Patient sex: M
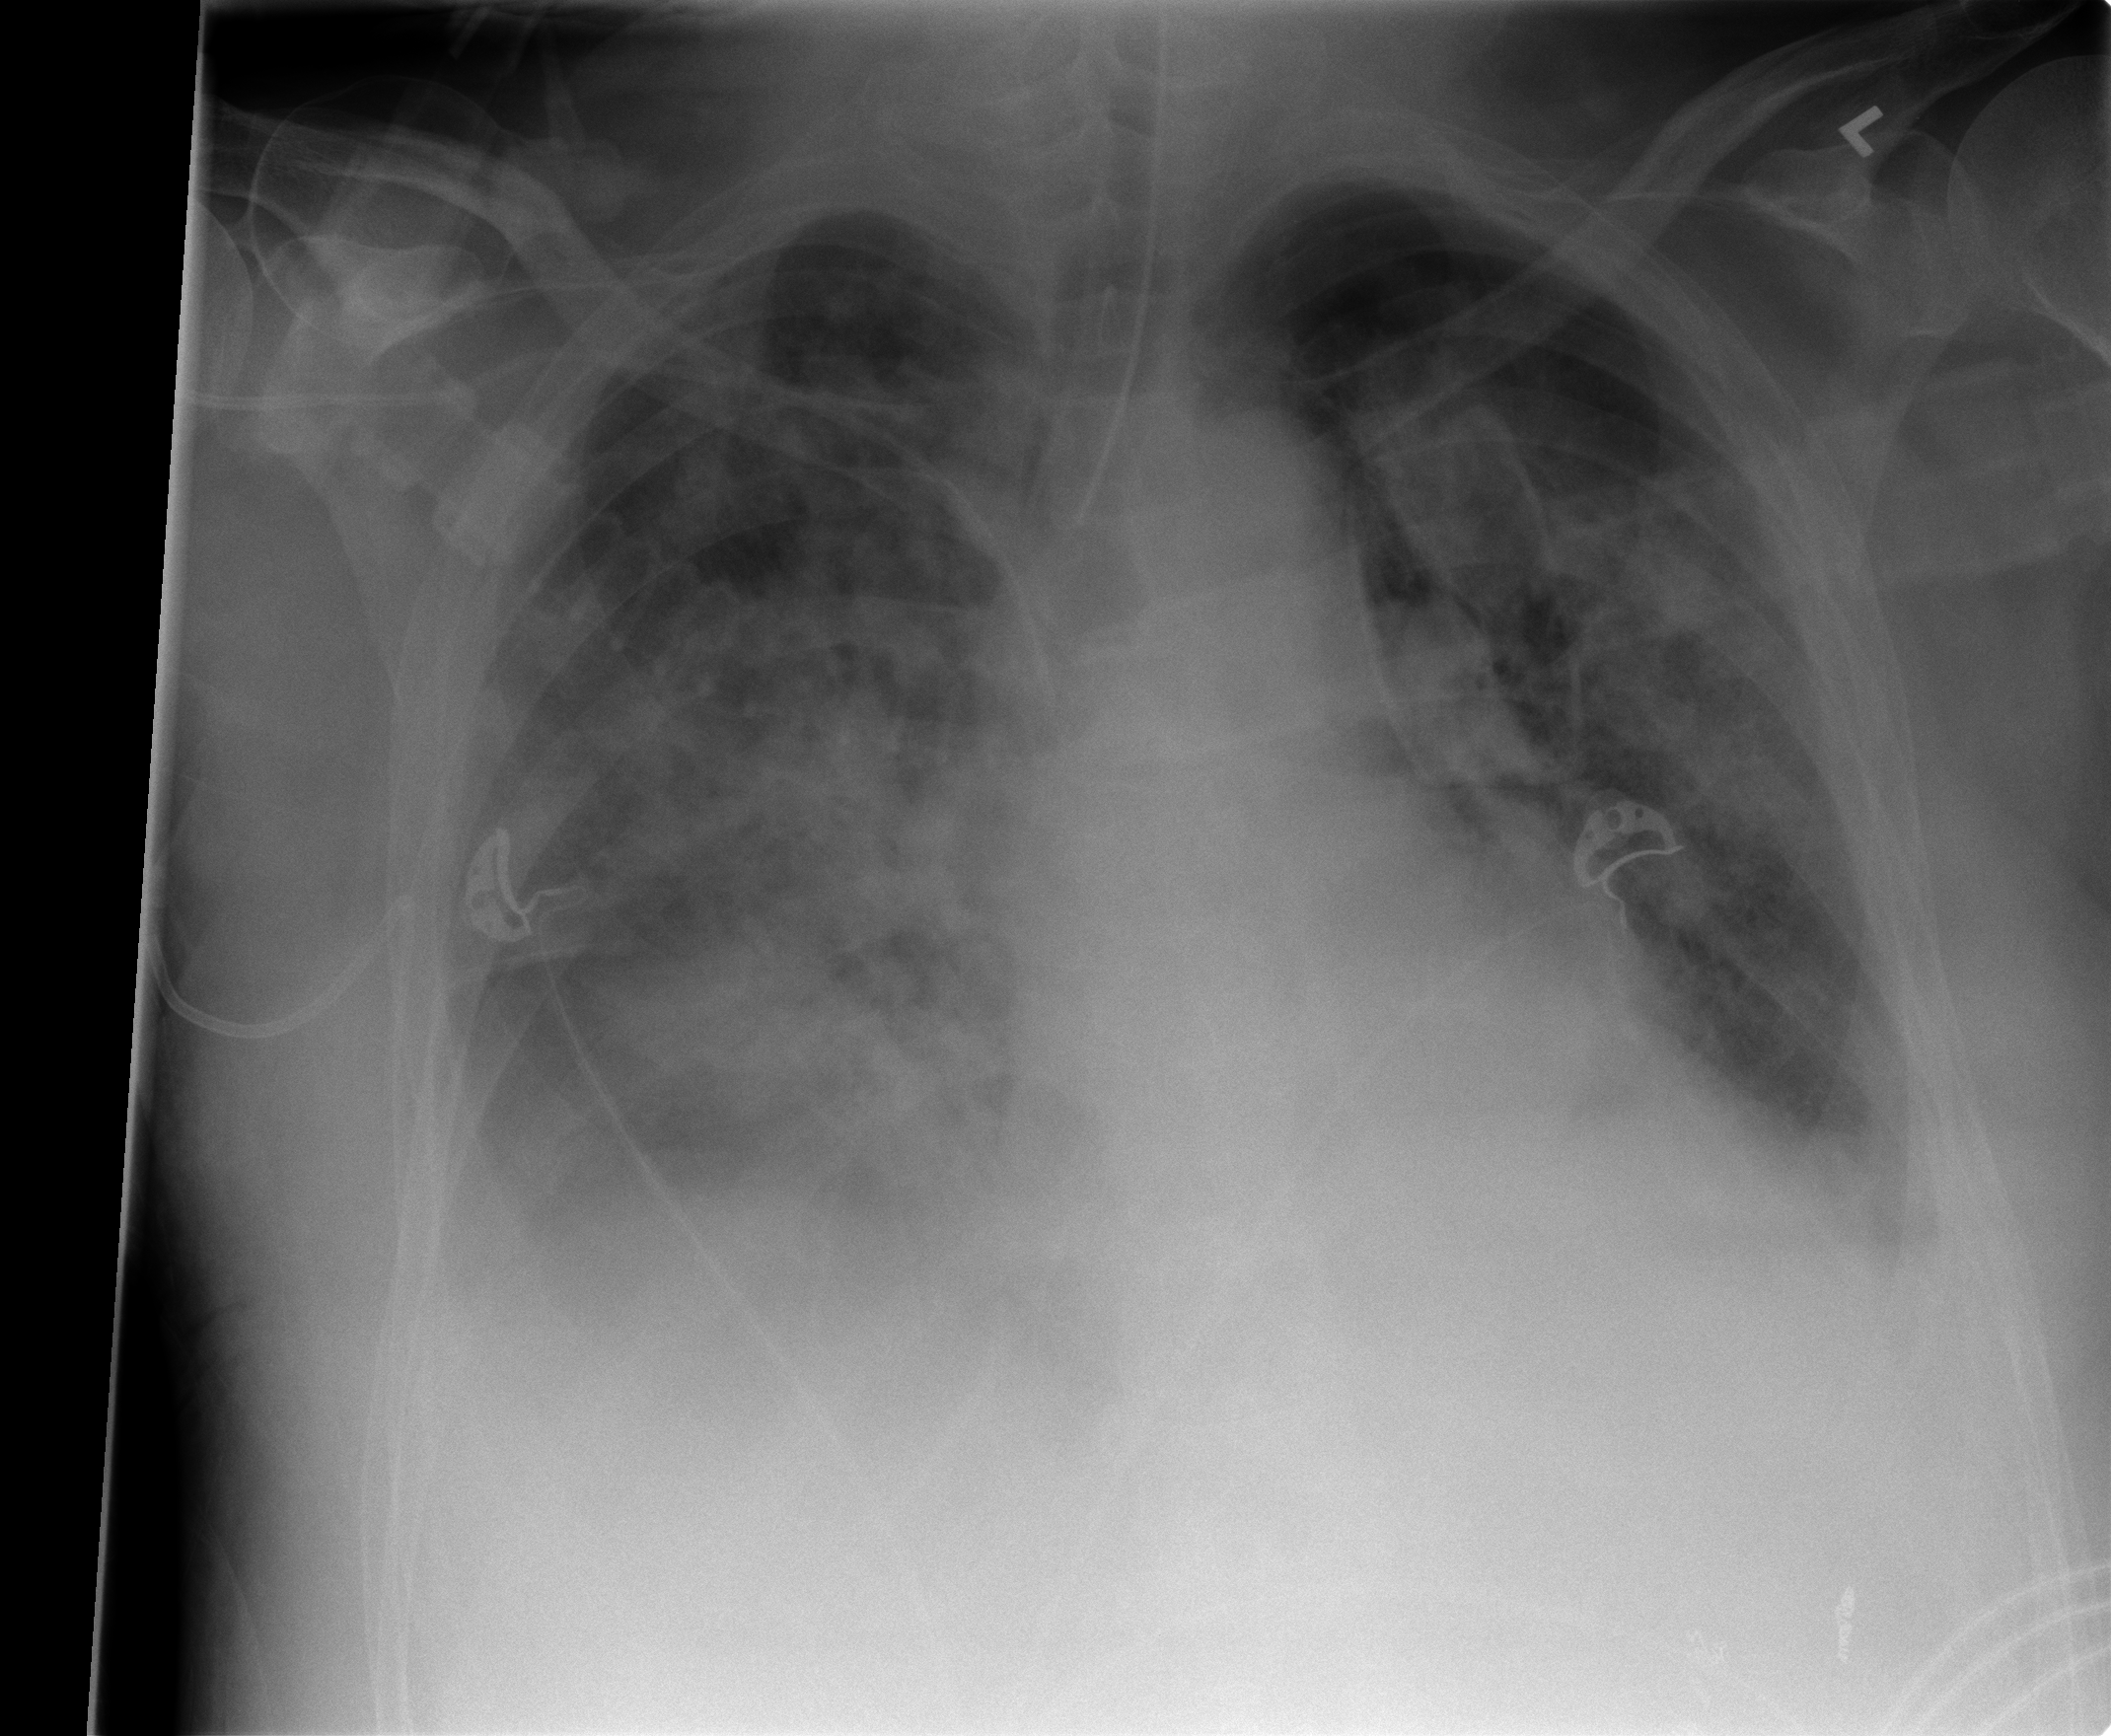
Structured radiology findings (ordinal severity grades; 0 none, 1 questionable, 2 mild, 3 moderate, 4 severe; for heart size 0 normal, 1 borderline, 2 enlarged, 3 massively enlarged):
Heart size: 1
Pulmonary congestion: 0
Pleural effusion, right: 2
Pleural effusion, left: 2
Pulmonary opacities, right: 4
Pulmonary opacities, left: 3
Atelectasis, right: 2
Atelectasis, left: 2